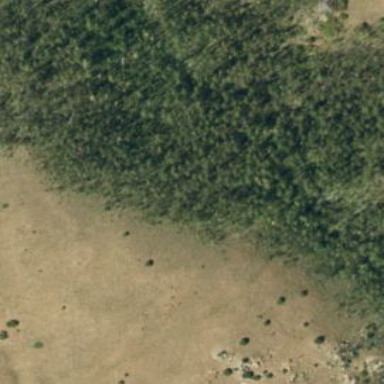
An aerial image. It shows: Dense deciduous broadleaved woodland filled with trees.